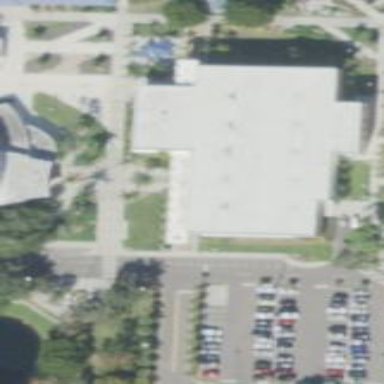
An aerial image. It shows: Library building.